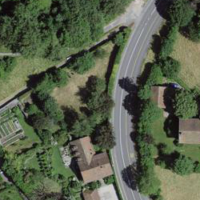
EUNIS habitat code: 55
Species observed at this site:
Symphoricarpos albus